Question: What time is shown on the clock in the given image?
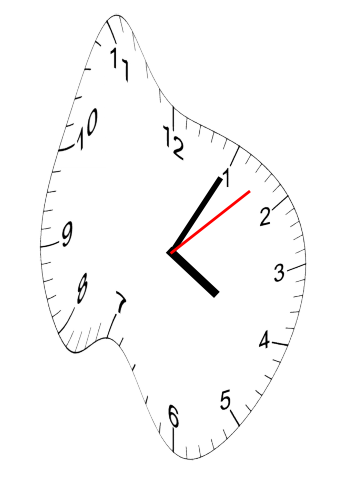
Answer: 04:05:08